Question: I have a line edit that contains a file name with Unicode-characters and it displays correctly in the GUI, but when I print it with 'qDebug()', it shows the Unicode symbols as question marks.
For example, for '"C:/Test/abv"' this code will show only '"C:/Test/???"'.
This line:
'''
qDebug() << ui->lineEditFileName->text();
'''
Would show:

This problem happens only on Windows (both XP and 7), on Linux it works fine. The version of Qt is 4.8.0.
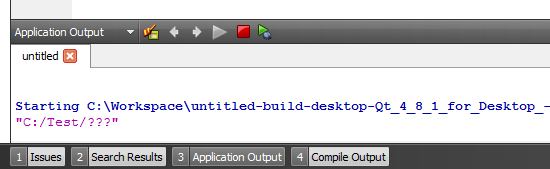
Answer: It seems that the Unicode text is 'lost in translation', because Qt Creator uses 'QString::fromLocal8Bit()' when reading the debug output from the process.
I found the answer from <URL>:
> I don't know what qDebug uses to put strings onto the console on
windows (I assume QString::toLocal8Bit). I know that Qt Creator uses
QString::fromLocal8Bit(...) to read the text from the process. That
works great everywhere... but unfortunately there is one OS out there
that still insists on using codepages that completely break any
attempt to display more than one kind of script at a type.